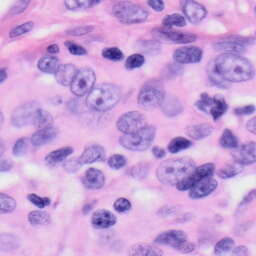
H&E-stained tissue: Skin